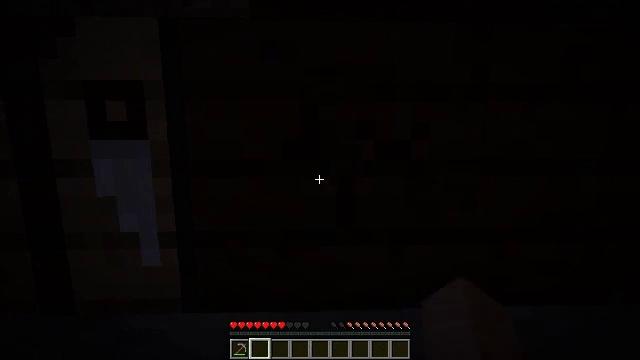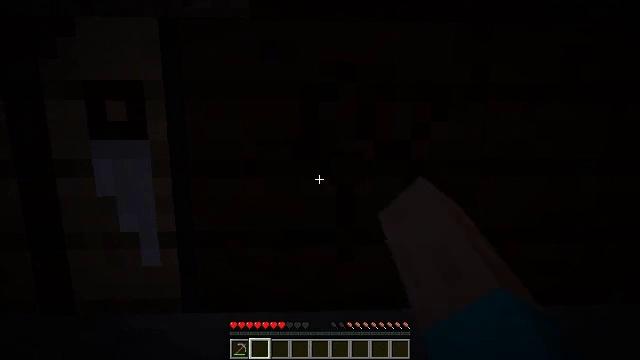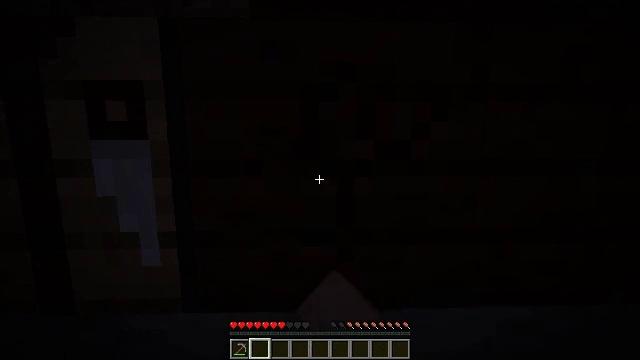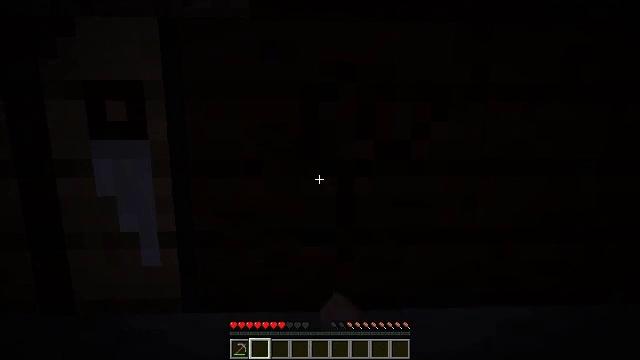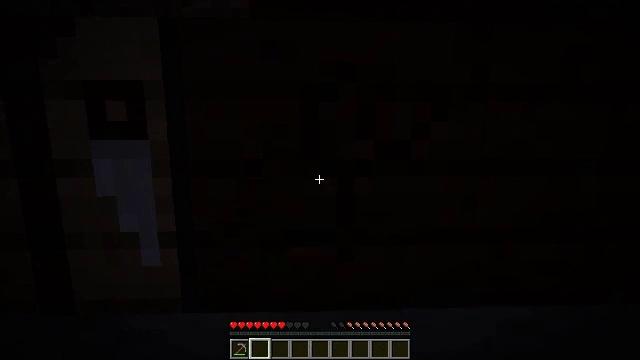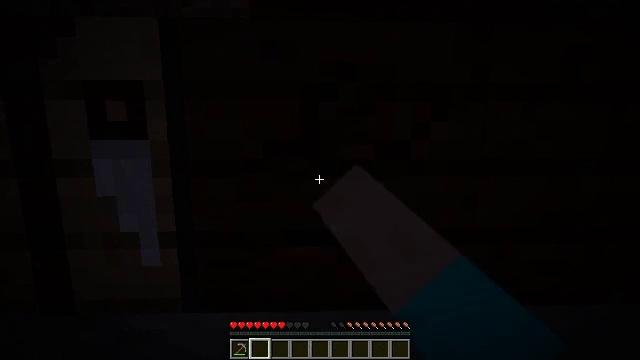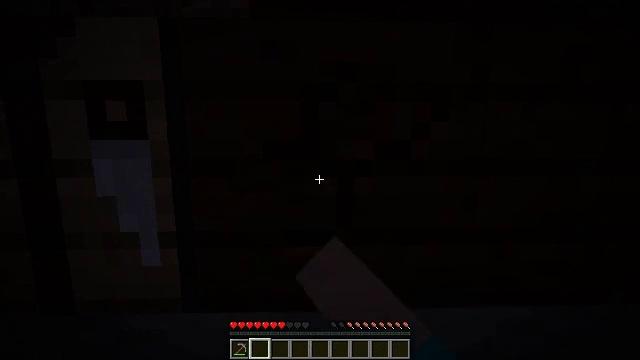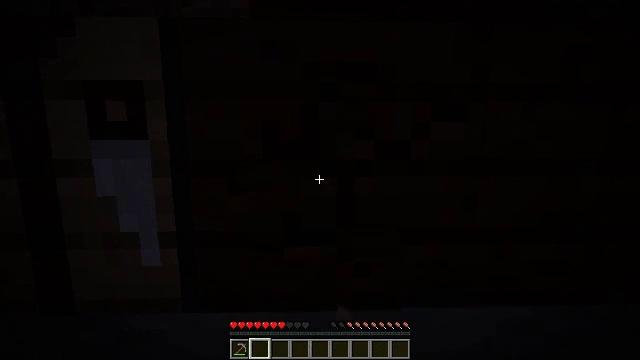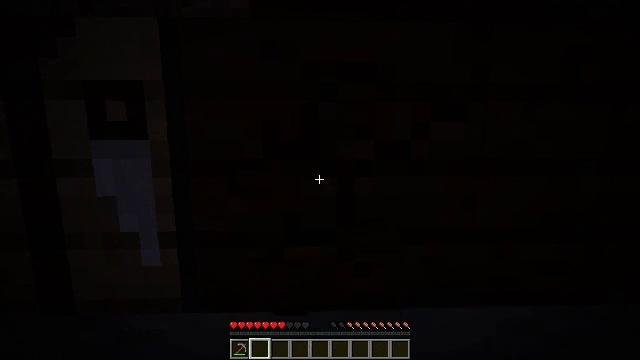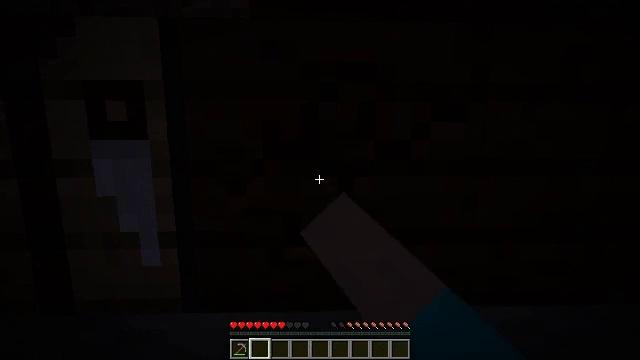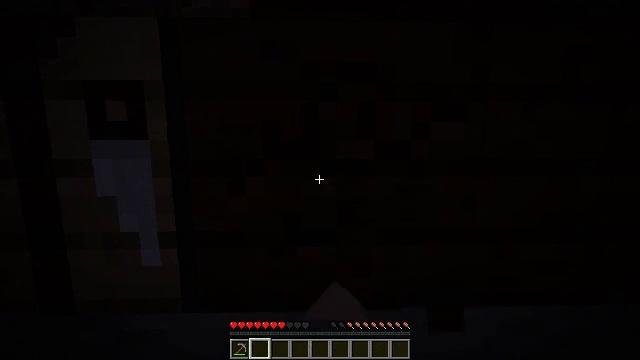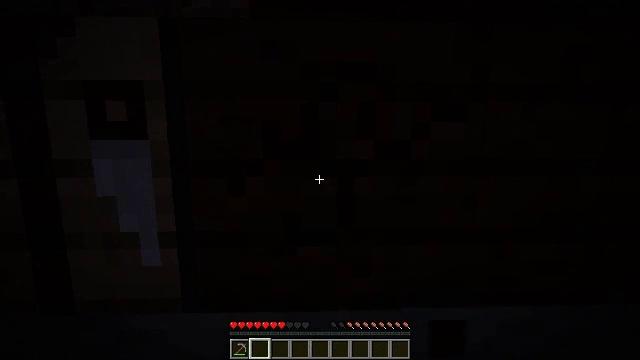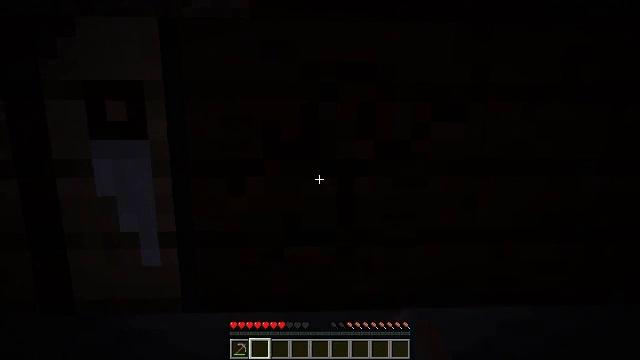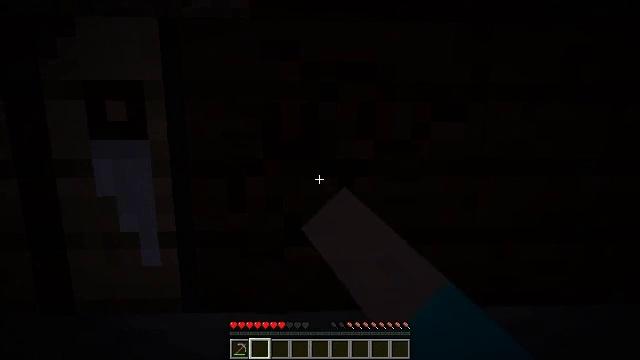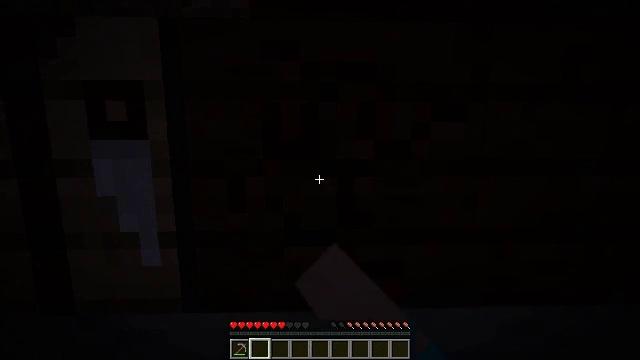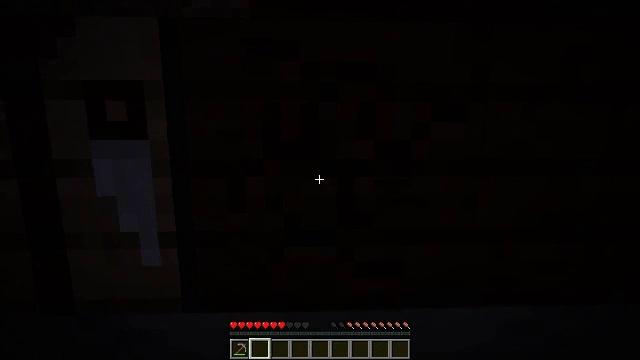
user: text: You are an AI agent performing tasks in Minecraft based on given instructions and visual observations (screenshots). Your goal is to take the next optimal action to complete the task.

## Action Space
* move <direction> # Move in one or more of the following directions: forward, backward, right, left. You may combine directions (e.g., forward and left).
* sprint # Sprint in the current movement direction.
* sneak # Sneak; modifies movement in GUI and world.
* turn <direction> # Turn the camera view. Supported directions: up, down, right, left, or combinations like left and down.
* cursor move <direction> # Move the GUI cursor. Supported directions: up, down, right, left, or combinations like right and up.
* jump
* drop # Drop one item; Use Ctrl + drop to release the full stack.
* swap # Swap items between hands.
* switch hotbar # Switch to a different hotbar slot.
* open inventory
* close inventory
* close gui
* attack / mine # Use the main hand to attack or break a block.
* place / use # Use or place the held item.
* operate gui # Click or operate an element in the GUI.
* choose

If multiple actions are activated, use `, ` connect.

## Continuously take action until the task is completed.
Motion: motion action
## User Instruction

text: Gather some dark oak planks.
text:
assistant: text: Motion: attack / mine
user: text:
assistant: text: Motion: attack / mine
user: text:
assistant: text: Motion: attack / mine
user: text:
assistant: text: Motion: attack / mine
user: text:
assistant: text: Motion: attack / mine
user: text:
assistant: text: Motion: attack / mine
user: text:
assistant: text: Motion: attack / mine
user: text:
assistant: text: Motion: attack / mine
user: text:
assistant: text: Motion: attack / mine
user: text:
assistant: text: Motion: attack / mine
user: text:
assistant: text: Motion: attack / mine
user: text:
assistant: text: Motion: attack / mine
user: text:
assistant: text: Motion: attack / mine
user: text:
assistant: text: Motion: attack / mine
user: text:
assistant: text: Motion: attack / mine
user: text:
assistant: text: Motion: attack / mine
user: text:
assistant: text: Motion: attack / mine
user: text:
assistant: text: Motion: attack / mine
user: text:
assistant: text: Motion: attack / mine
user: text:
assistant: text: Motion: attack / mine
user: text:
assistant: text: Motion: attack / mine
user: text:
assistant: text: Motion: attack / mine
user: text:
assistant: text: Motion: attack / mine
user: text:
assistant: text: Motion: attack / mine
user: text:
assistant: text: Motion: attack / mine
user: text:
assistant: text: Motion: attack / mine
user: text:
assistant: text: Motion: attack / mine
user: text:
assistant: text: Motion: attack / mine
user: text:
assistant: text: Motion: attack / mine
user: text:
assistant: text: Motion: attack / mine